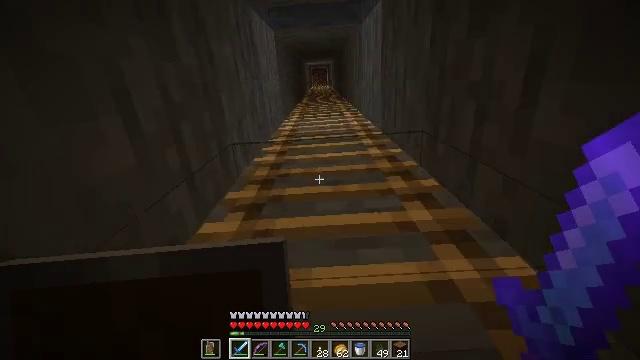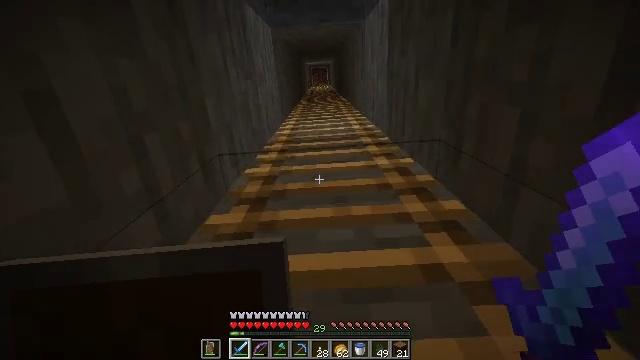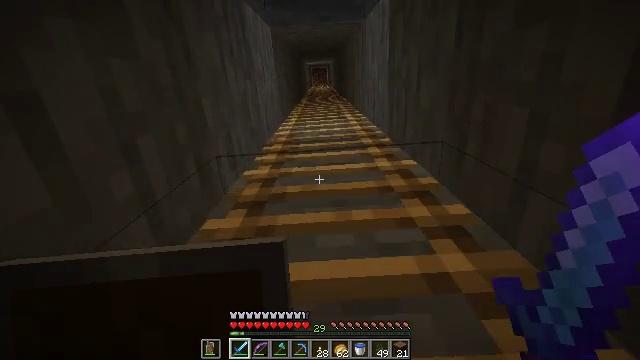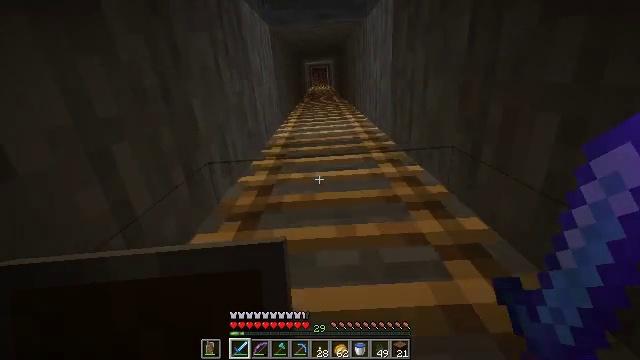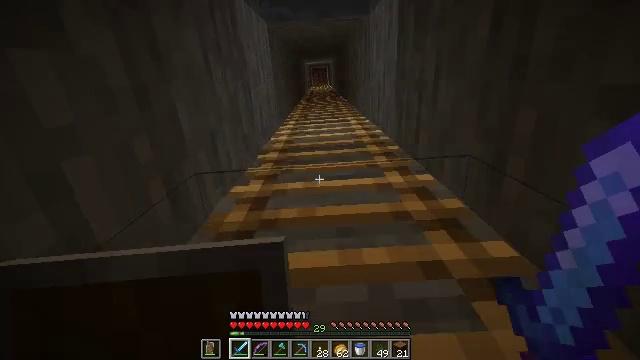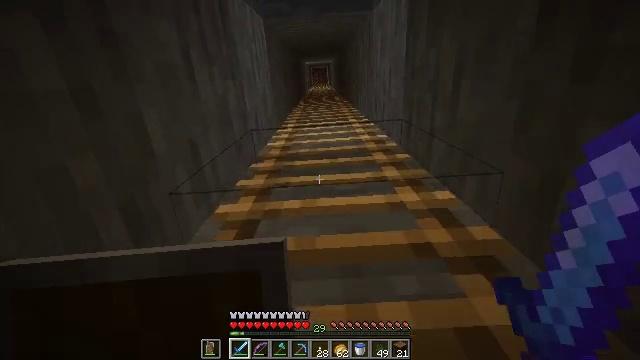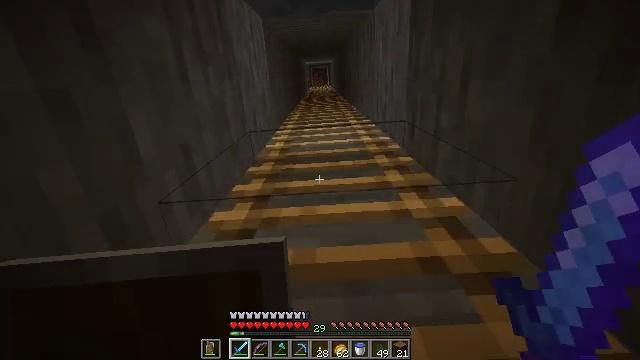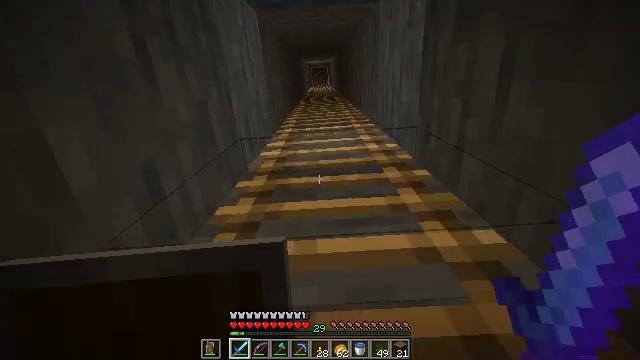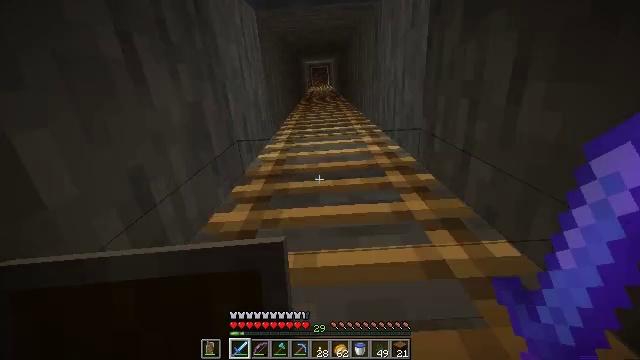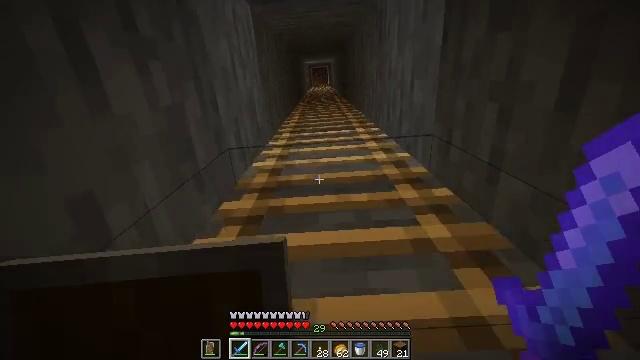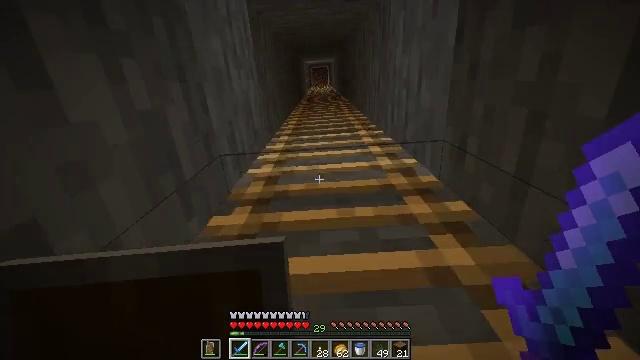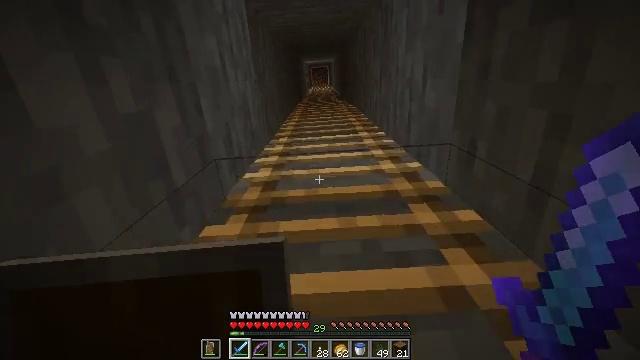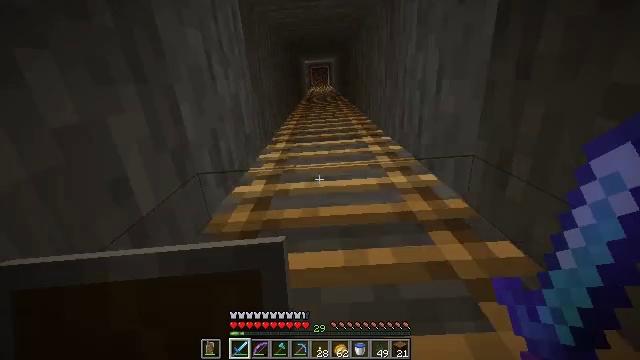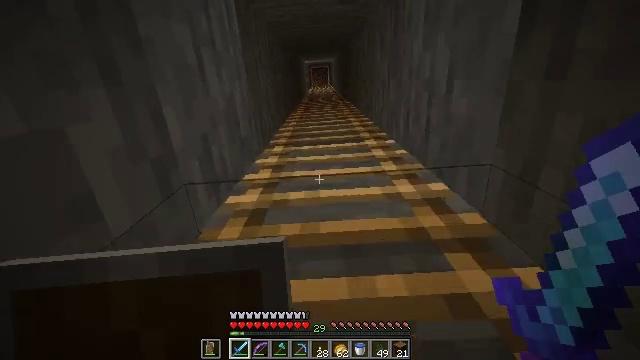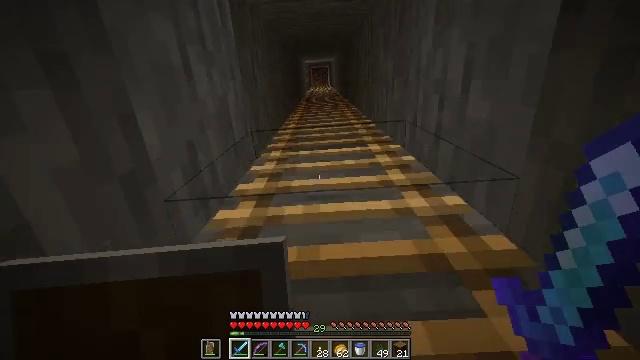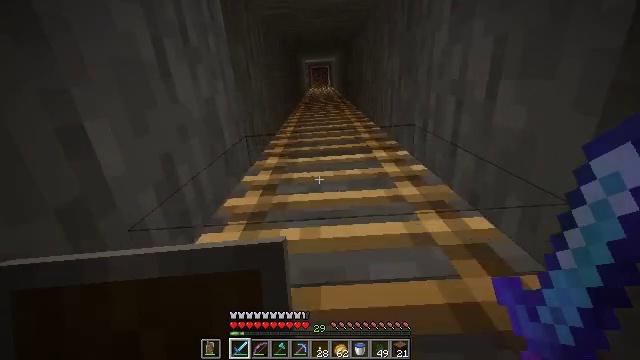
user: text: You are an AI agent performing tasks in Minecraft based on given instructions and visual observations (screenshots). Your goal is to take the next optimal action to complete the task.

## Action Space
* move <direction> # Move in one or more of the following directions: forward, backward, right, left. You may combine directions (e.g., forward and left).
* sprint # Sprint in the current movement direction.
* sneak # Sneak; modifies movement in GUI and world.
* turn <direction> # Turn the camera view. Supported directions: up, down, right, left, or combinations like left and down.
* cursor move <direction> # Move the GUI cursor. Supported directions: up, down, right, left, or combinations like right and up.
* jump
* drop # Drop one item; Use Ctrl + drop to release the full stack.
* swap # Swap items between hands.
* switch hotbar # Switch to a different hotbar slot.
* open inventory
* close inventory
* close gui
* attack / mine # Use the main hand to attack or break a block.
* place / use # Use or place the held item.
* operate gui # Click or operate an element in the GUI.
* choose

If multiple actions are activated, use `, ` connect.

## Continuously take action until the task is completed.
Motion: motion action
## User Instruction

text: Collect beetroots from the field.
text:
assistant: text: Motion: move forward
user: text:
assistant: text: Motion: move forward
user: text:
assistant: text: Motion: move forward
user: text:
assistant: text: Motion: move forward
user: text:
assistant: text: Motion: move forward
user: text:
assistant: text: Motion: move forward
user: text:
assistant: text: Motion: move forward
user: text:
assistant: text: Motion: move forward
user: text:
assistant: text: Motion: move forward
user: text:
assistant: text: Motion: move forward
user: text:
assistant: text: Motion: move forward
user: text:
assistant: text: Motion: move forward
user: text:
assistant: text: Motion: move forward
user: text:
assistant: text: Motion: move forward
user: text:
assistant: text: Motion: move forward
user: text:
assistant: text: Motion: move forward
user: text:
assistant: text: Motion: move forward
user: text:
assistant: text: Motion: move forward
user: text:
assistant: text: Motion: move forward
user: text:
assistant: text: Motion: move forward
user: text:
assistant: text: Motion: move forward
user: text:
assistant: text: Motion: move forward
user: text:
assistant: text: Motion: move forward
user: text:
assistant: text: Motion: move forward
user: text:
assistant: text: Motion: move forward
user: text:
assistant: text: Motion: move forward
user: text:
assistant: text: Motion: move forward
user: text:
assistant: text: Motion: move forward
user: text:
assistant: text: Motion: move forward
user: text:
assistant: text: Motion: move forward